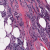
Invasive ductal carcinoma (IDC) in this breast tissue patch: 1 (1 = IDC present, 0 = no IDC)